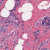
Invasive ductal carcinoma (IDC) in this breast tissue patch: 1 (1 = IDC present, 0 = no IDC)